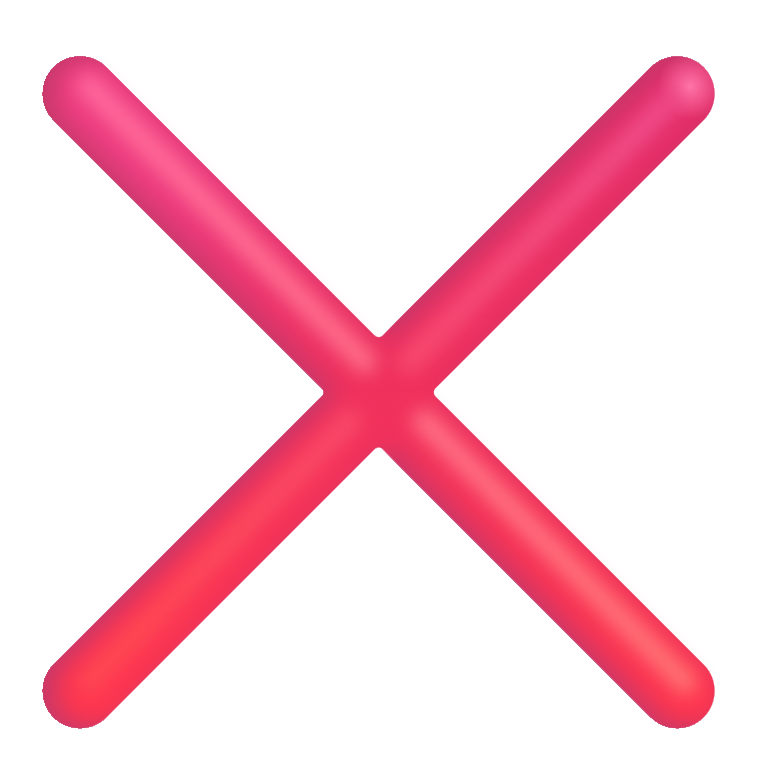
cross mark color